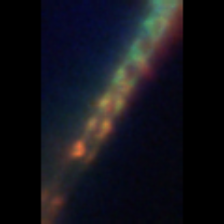
Taxon: Leptocylindrus
Group: Diatoms